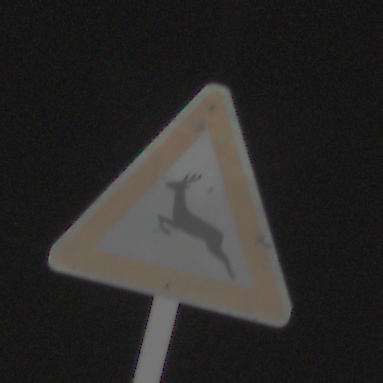
Verkehrszeichen: WildwechselRechts
Umgebung: Outdoor, Suburban
Tageszeit: MorningAfternoon
Wetter: Clear
Licht: Natural
Jahreszeit: NotSpecified
Kontrast: HighContrast